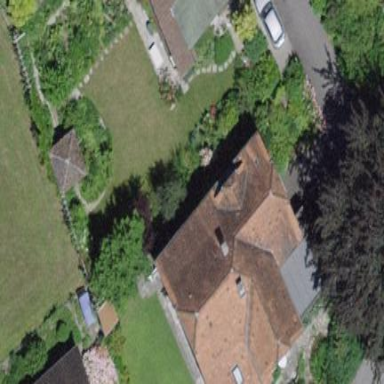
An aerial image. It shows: Detached building with half-hipped roof.